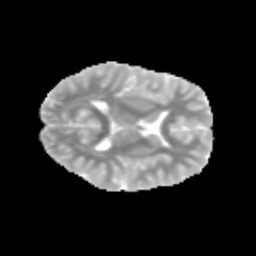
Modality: MD
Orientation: axial
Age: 10
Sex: female
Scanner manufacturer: siemens
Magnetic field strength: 3 T
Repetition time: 3.8 s
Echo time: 0.07 s